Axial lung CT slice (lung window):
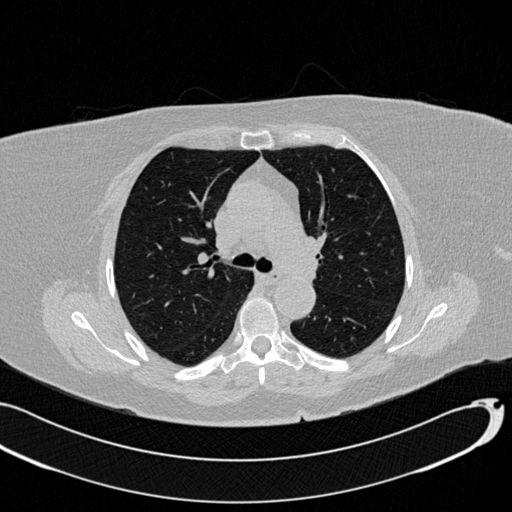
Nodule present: no